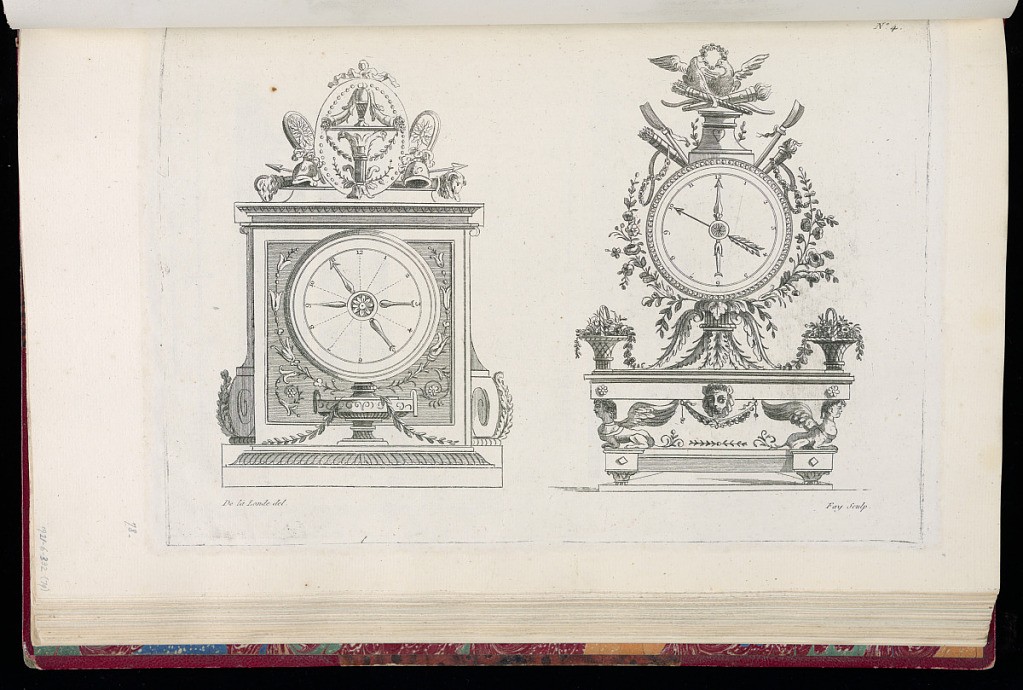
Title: Designs for Clock Cases
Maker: Richard de Lalonde, French, active 1780–96
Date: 1780-1789
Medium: Etching on off-white laid paper
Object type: Print
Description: Designs for two clock cases decorated with ornament motifs including trophies, meallions, garland, acanthus leaves, urns, floral bouquets, sphynxes, doves, quivers, mascaron. The plate is signed and numbered.